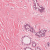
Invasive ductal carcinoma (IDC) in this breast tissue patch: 0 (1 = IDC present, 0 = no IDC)